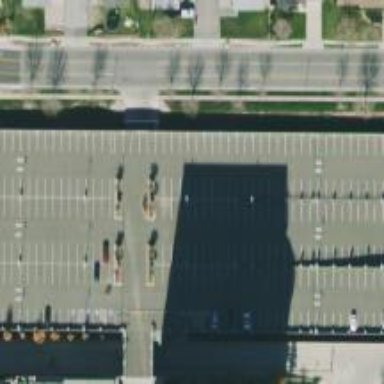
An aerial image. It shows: Multi-storey parking building.